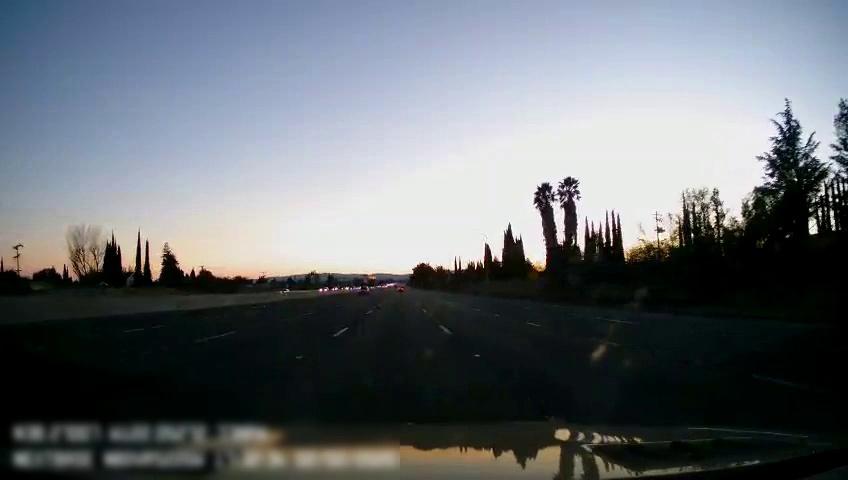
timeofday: Day
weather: Sunny
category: Drivable Space
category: Vehicles | SUV
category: Vehicles | Car
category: Lanes | Current Lane
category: Lanes | Alternate Lane
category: Lanes | Alternate Lane
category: Lanes | Current Lane
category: Lanes | Alternate Lane
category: Lanes | Alternate Lane